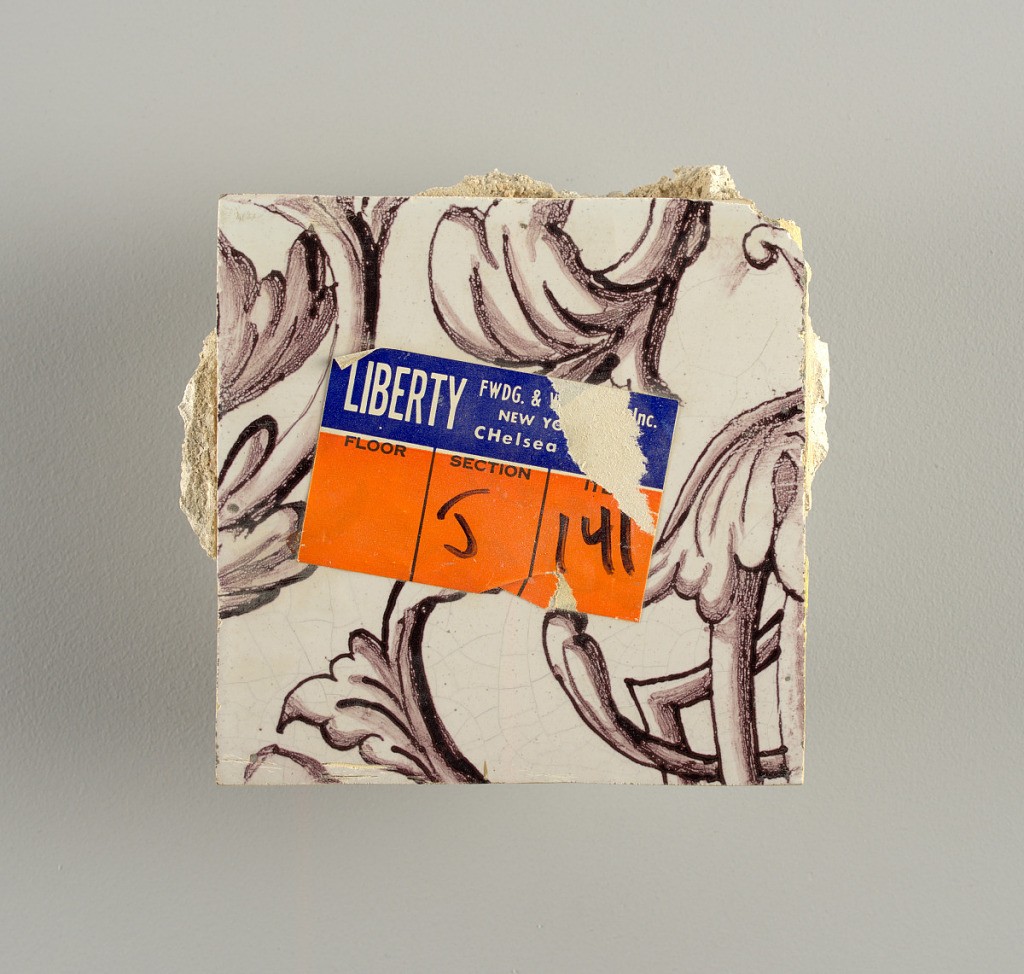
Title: Wall facing
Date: ca. 1725
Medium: tin-glazed earthenware, underglaze
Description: Two vertical rectangles, twenty-three tiles high.  A) Nine tiles wide at top; seven tiles wide at bottom.  B) Ten and one-half tiles wide.

Arabesque design of foliage.  A) with centered figure of Justice under a canopy.  B) with centered urn.